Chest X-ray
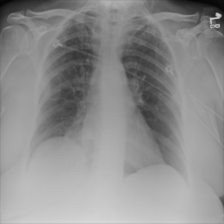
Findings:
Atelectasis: negative
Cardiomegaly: negative
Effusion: negative
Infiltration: negative
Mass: negative
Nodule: positive
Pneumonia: negative
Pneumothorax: negative
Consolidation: negative
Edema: negative
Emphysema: negative
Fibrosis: negative
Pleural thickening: negative
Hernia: negative